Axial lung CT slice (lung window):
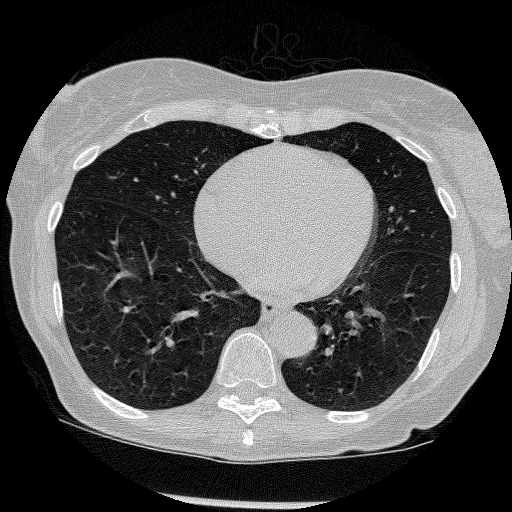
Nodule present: no